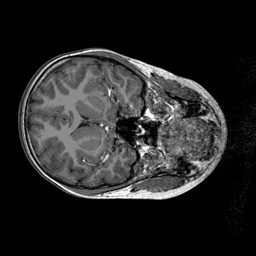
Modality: T1w
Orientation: axial
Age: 9
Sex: male
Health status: ill